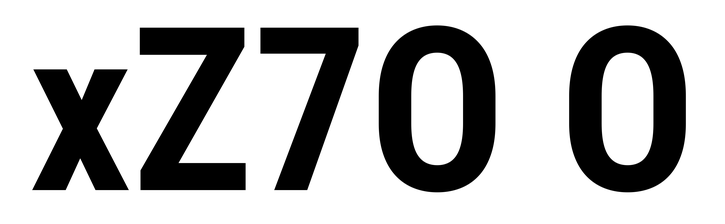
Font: Roboto_Condensed_Bold